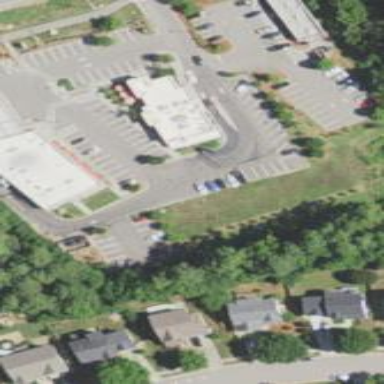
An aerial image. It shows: Retail area.